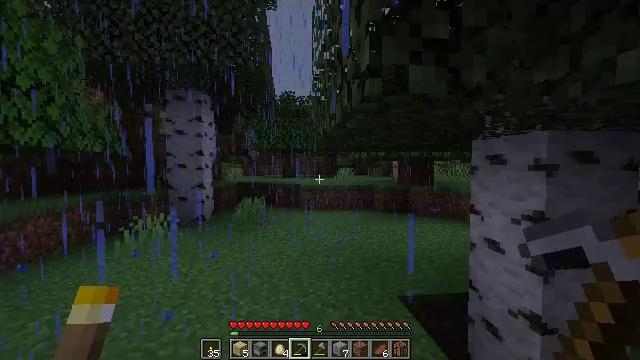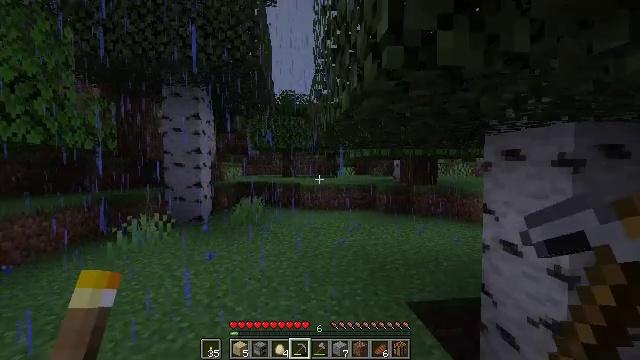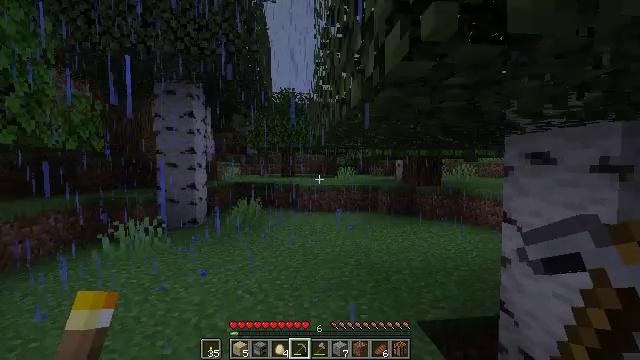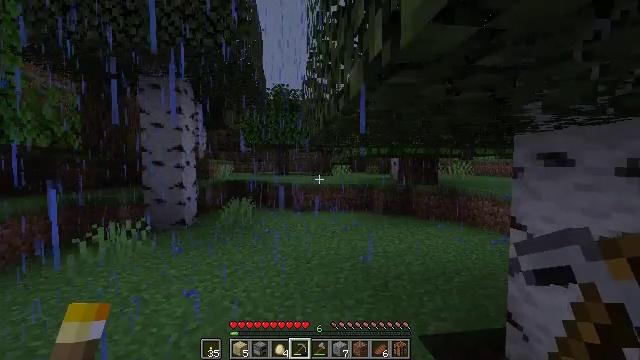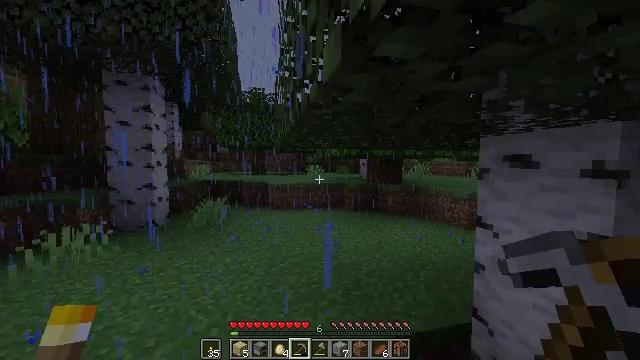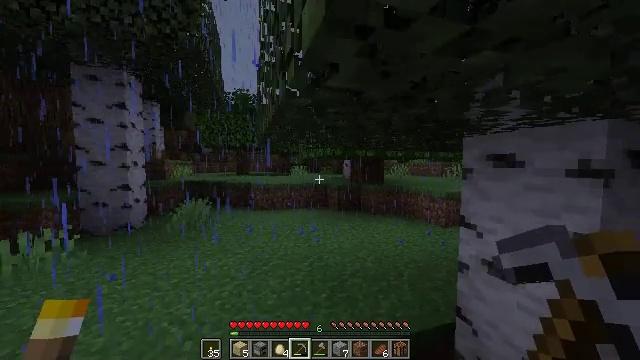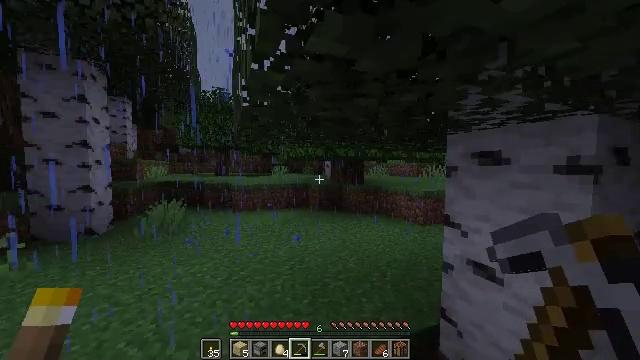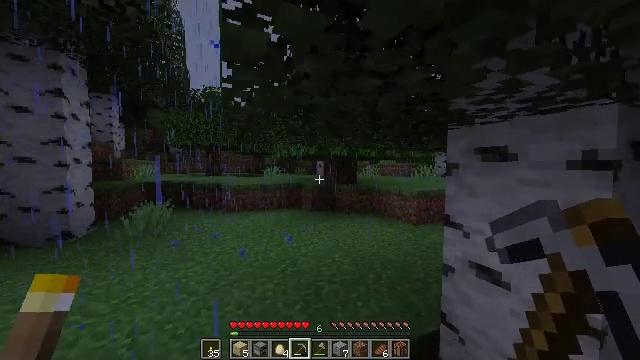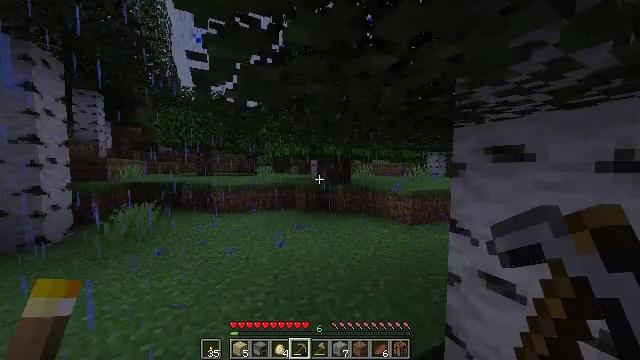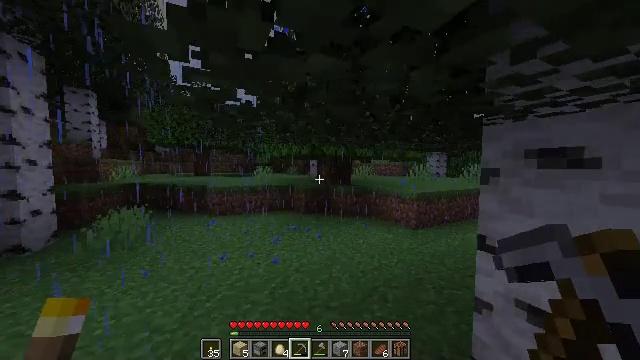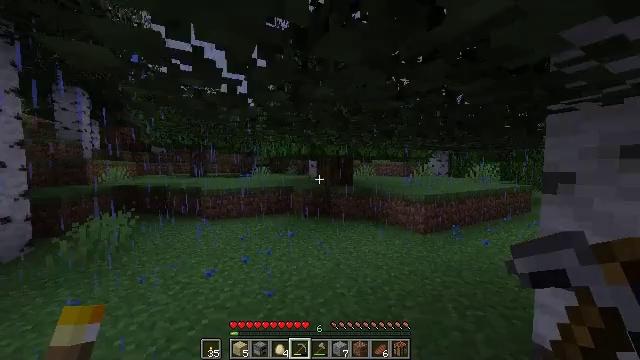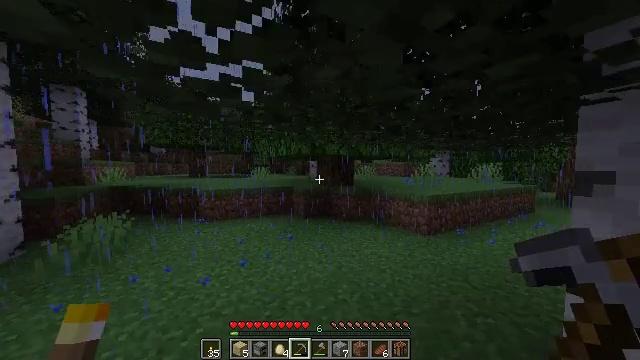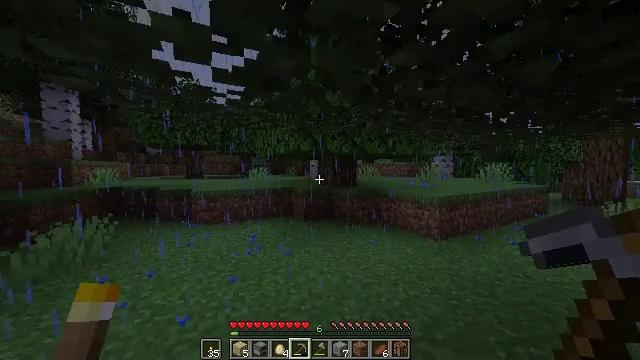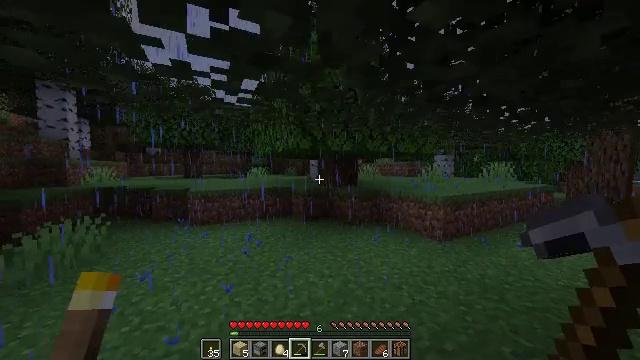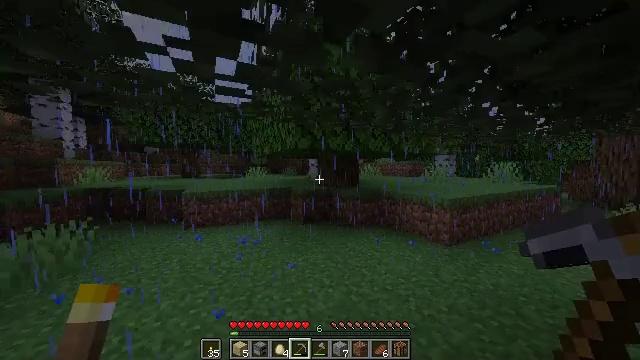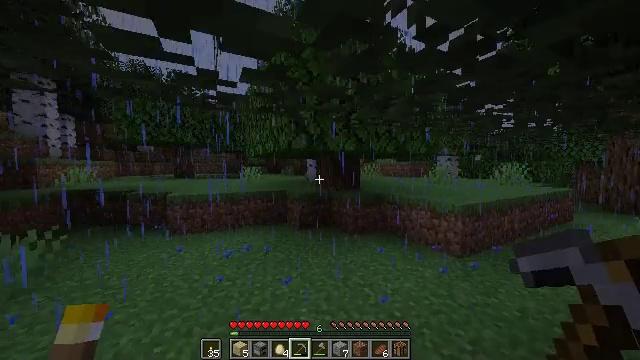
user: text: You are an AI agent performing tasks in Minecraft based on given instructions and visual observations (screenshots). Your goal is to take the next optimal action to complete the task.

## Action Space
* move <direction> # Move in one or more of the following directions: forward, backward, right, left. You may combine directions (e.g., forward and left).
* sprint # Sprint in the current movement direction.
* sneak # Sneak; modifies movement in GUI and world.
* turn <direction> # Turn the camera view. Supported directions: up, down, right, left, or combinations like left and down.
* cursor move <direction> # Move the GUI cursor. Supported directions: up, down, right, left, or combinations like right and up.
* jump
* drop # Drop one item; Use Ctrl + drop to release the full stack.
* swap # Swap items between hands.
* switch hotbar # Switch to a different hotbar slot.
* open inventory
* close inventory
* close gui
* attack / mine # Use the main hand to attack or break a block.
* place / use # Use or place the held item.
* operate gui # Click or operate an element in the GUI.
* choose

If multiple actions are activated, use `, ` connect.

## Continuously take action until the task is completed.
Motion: motion action
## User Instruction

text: Collect sugar cane near water sources.
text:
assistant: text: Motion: move forward, sprint
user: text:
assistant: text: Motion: move forward, sprint
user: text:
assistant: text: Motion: move forward, sprint, turn right
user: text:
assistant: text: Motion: move forward, sprint, turn right
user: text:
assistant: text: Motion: move forward, sprint, turn right
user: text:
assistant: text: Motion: move forward, sprint, turn right
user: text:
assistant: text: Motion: move forward, sprint, turn right
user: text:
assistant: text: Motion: move forward, sprint, turn right
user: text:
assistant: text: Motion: move forward, sprint
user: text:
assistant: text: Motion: move forward, sprint
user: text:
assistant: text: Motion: move forward, sprint
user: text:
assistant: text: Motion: move forward, sprint
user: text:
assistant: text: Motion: move forward, sprint
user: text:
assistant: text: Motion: move forward, sprint
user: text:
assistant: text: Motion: move forward, sprint
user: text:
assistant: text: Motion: move forward, sprint, turn right
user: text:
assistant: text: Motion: move forward, sprint, turn right
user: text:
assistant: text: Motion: move forward, sprint, turn right
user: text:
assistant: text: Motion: move forward, sprint, turn right
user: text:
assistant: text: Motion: move forward, sprint, turn right
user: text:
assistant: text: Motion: move forward, sprint, turn right
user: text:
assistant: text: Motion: move forward, sprint, turn right
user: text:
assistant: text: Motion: move forward, sprint
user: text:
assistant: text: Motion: move forward, sprint
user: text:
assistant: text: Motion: move forward, sprint
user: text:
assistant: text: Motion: move forward, sprint
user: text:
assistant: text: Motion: move forward, sprint
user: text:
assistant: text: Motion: move forward, sprint
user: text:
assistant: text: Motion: move forward, sprint, turn left, jump
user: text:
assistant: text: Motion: move forward, sprint, turn left, jump